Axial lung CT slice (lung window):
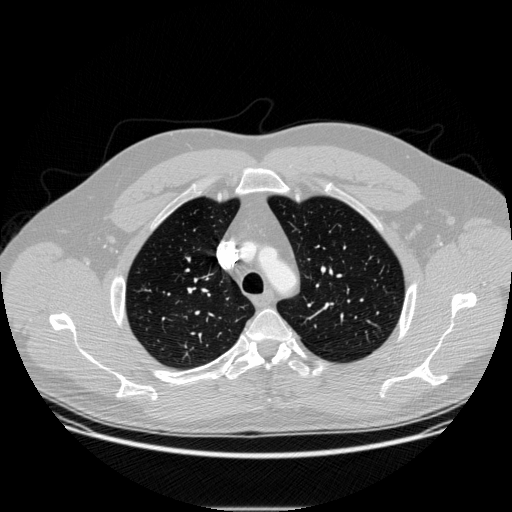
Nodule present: no